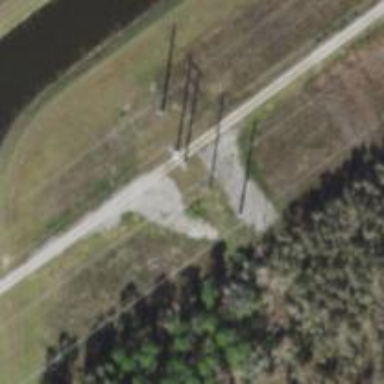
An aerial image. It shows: Power pole.